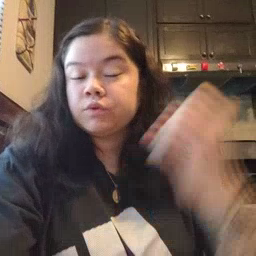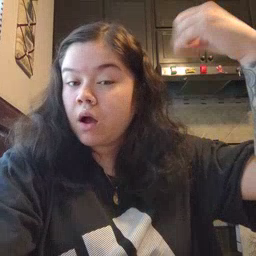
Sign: shower